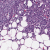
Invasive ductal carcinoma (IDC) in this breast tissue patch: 1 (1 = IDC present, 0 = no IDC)